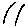
Label: line